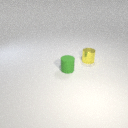
small green rubber cylinder in front of small yellow metal cylinder